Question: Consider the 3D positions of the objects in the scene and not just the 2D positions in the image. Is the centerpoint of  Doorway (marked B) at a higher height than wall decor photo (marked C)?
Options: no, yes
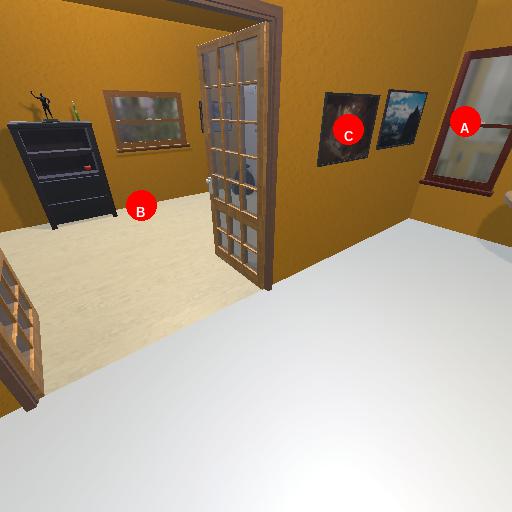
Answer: no